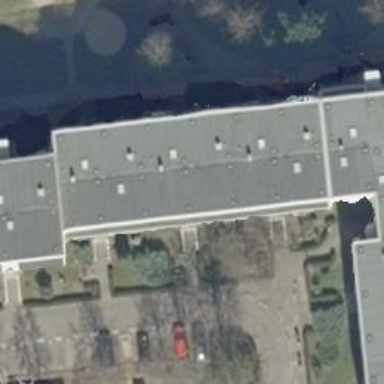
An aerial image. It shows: Apartment building with flat roof.